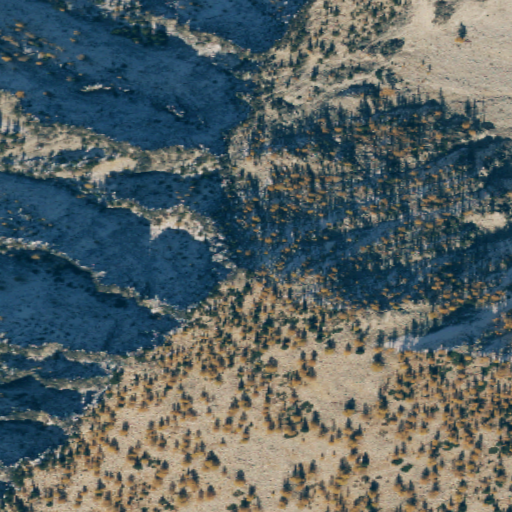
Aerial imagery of mountain in Washington named Spirit Peak containing barren land, grassland, shrub, and evergreen forest